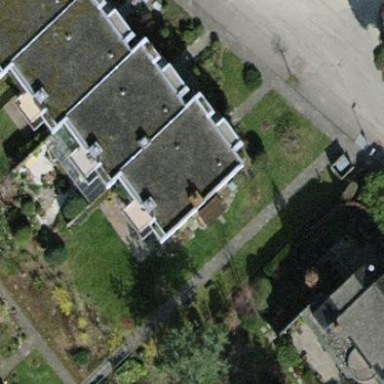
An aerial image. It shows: Terrace building.